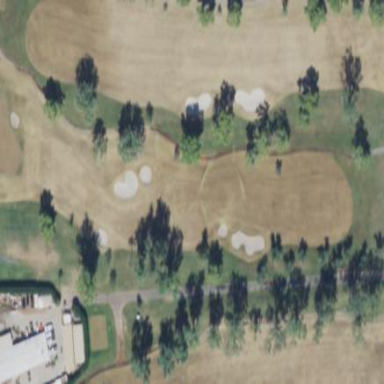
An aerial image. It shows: Golf fairway surrounded by grass.